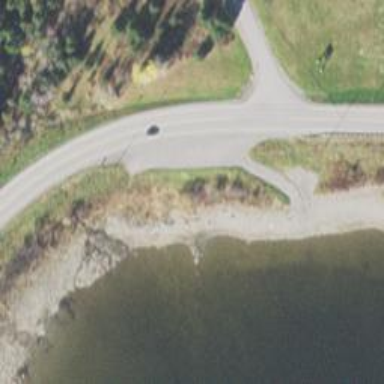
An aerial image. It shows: Slipway for leisure land vehicles on service road.